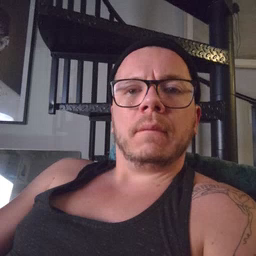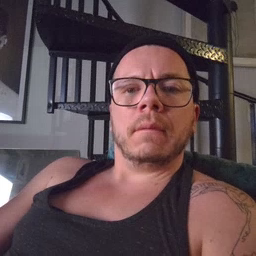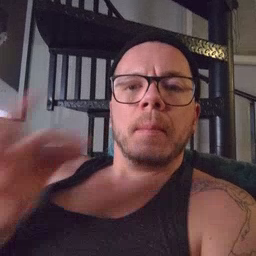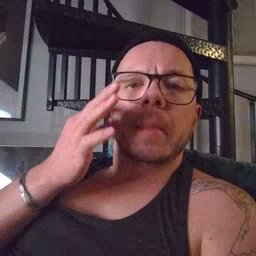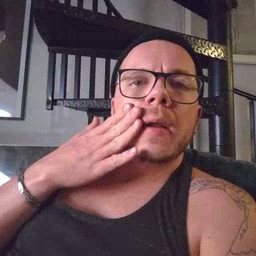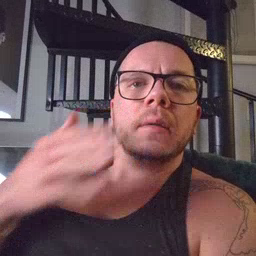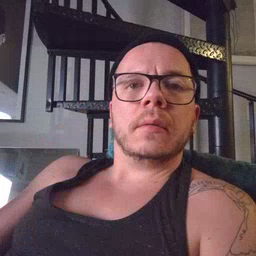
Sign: bee